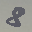
Label: 8